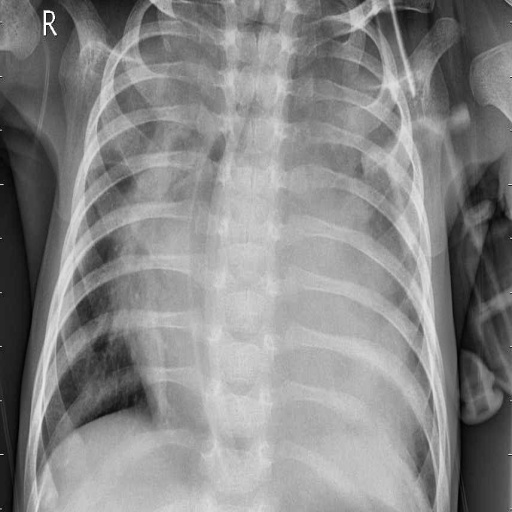
Finding: PNEUMONIA